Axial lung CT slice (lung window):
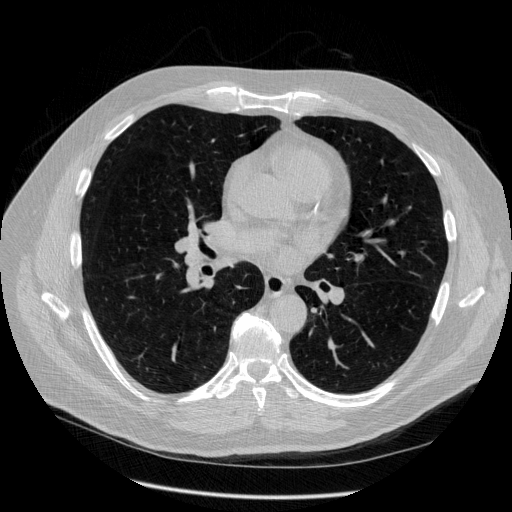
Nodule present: no